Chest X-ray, PA view. Patient: 14 years old, sex M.
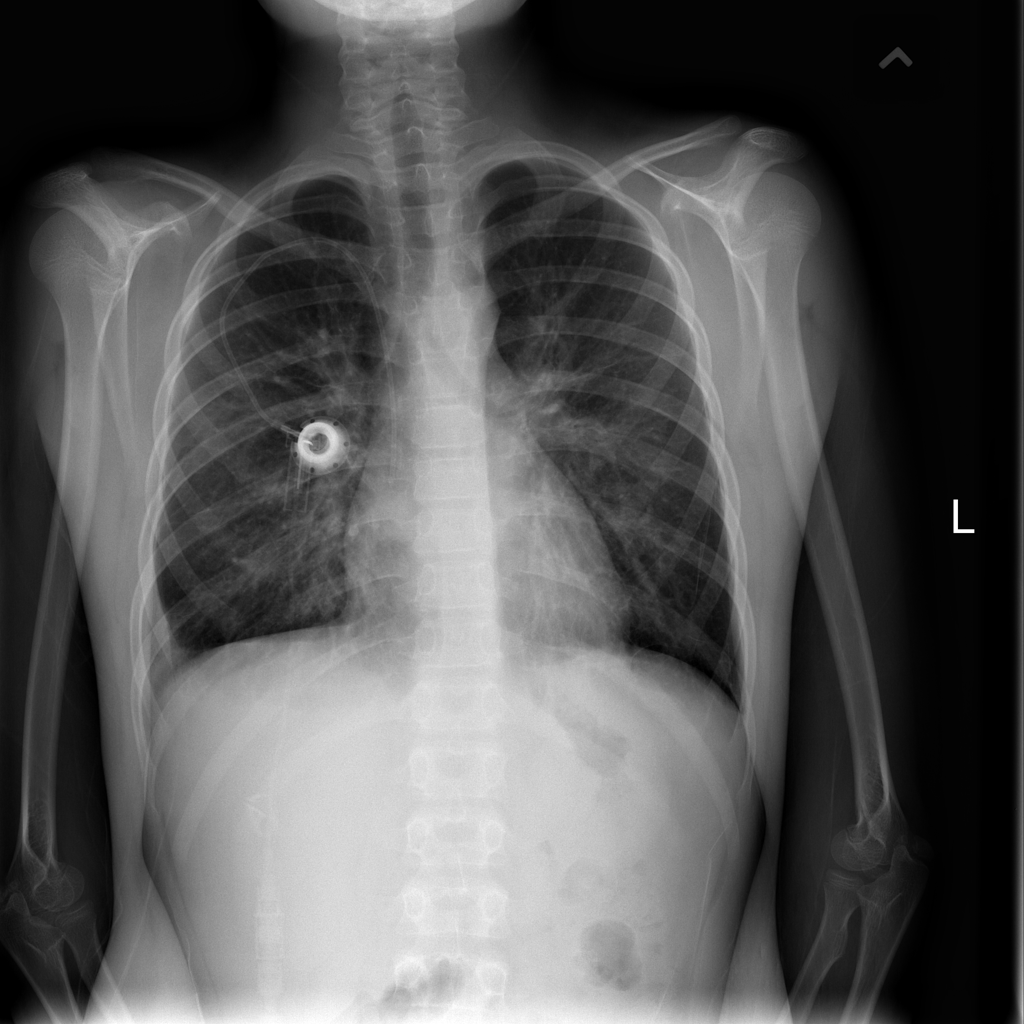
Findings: Edema, Infiltration